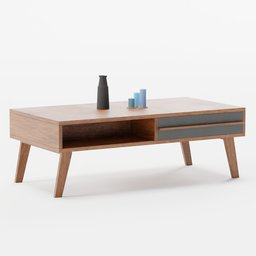
Label: furniture